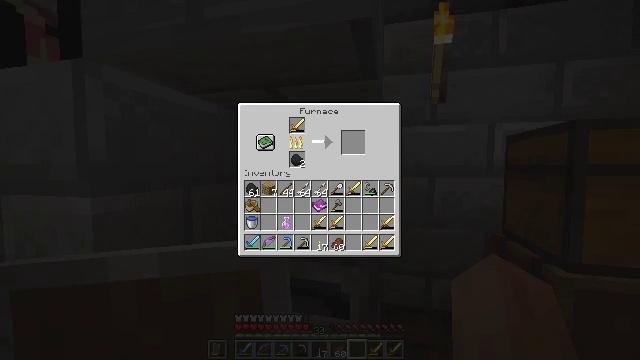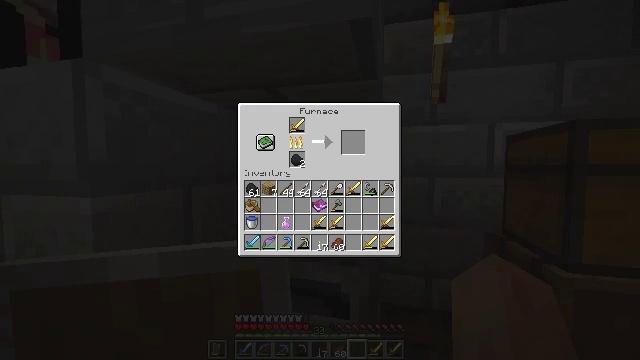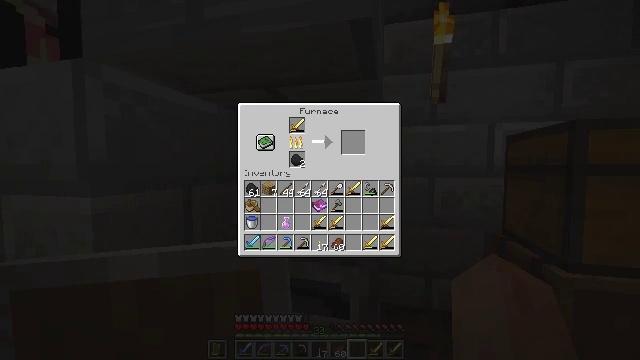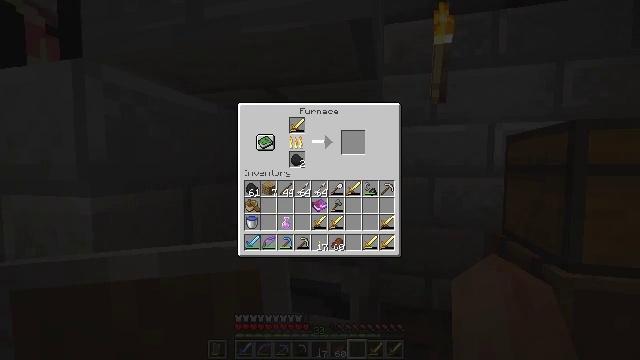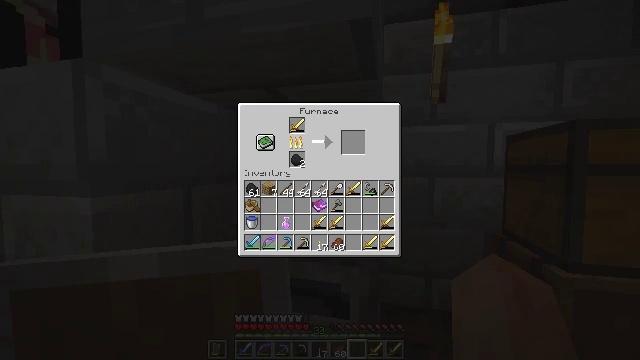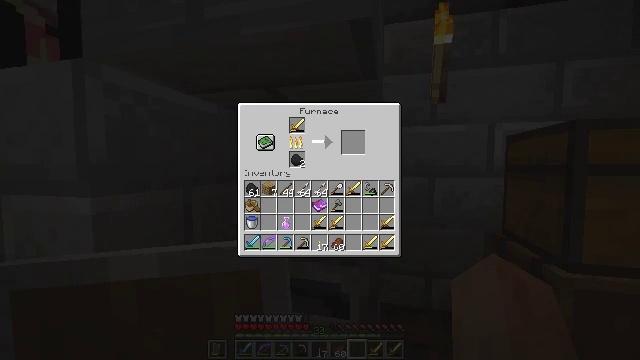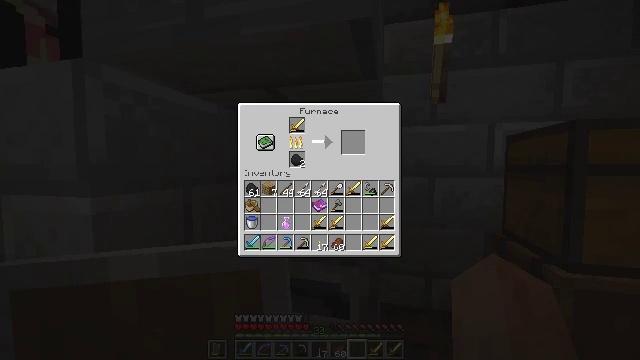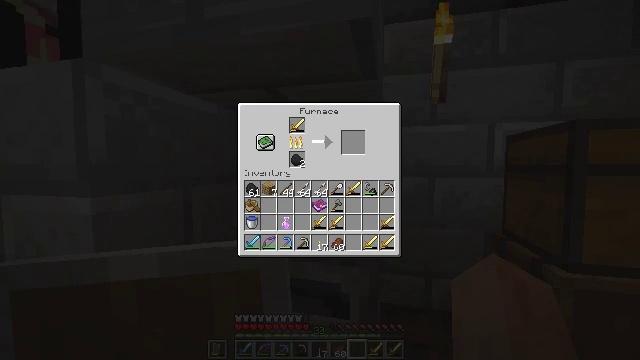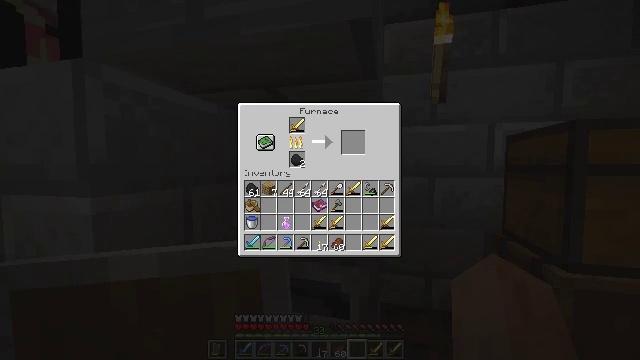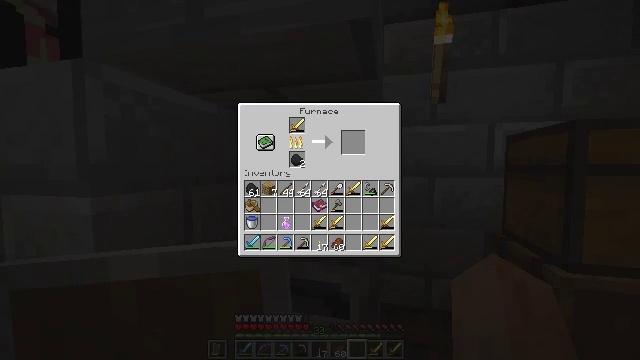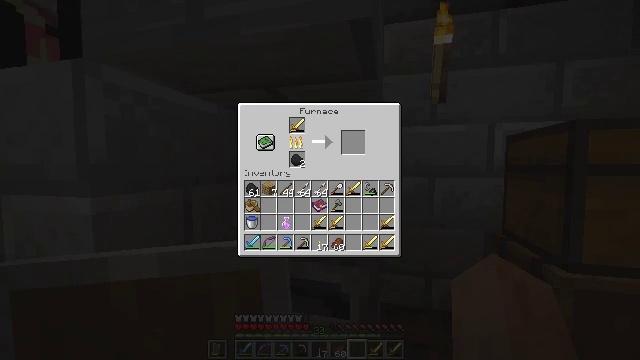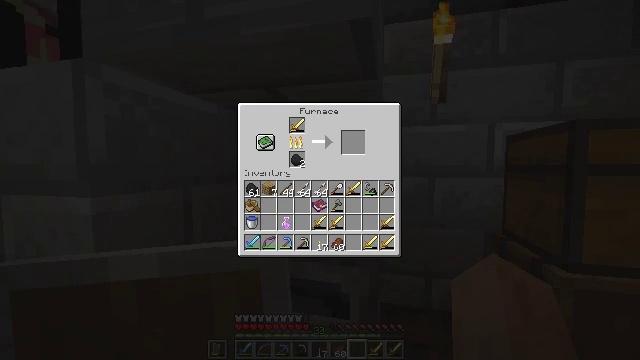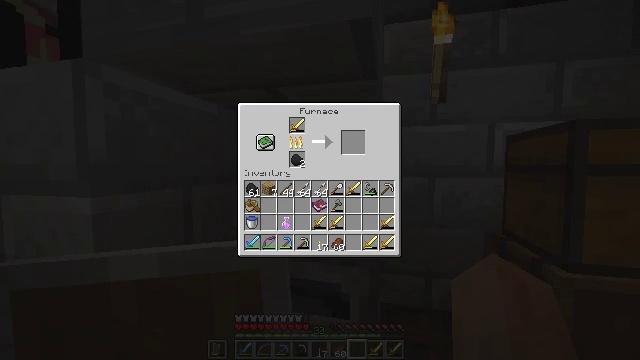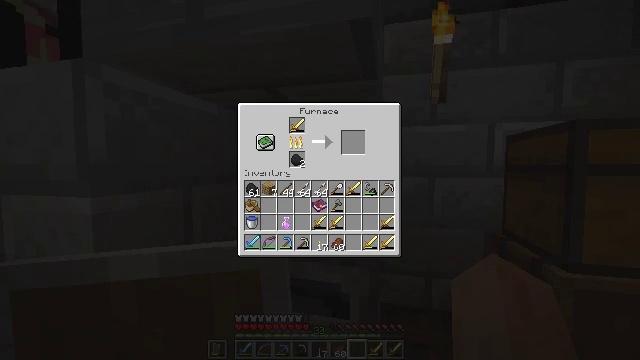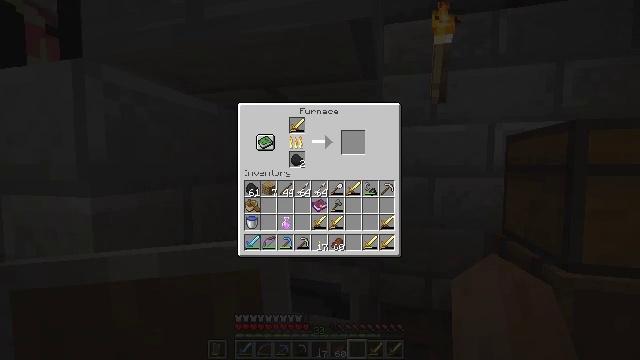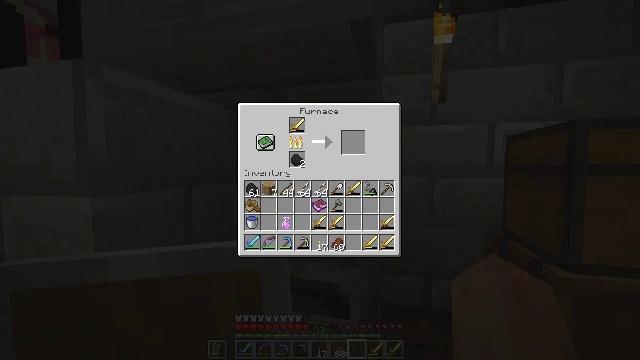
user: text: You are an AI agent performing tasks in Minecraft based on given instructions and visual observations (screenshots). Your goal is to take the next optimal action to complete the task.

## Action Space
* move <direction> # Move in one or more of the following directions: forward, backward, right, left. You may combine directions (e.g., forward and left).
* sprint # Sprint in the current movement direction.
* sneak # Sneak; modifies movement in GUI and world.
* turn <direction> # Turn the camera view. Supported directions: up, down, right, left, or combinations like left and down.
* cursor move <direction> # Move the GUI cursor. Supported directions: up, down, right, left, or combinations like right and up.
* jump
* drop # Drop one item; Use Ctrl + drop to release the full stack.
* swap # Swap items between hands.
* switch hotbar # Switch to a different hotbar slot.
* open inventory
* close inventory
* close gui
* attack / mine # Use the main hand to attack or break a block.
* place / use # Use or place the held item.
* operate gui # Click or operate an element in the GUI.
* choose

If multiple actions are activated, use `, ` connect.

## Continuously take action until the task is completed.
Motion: motion action
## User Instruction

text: craft item air
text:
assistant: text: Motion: no_op
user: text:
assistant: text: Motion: no_op
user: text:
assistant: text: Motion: no_op
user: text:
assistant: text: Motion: no_op
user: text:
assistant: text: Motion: no_op
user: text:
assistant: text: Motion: no_op
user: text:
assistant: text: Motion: no_op
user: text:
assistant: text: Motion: no_op
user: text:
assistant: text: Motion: no_op
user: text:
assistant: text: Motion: no_op
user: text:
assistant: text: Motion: no_op
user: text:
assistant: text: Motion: no_op
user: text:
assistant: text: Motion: no_op
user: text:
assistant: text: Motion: no_op
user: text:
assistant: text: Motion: no_op
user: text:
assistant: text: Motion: no_op
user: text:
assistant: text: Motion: no_op
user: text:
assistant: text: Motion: no_op
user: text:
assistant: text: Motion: no_op
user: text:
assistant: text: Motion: no_op
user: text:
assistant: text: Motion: no_op
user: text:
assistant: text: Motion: no_op
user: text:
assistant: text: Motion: no_op
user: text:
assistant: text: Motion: no_op
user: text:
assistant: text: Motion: no_op
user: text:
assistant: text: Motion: no_op
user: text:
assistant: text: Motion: no_op
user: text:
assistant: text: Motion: no_op
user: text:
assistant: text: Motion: no_op
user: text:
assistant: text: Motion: no_op